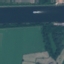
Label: River